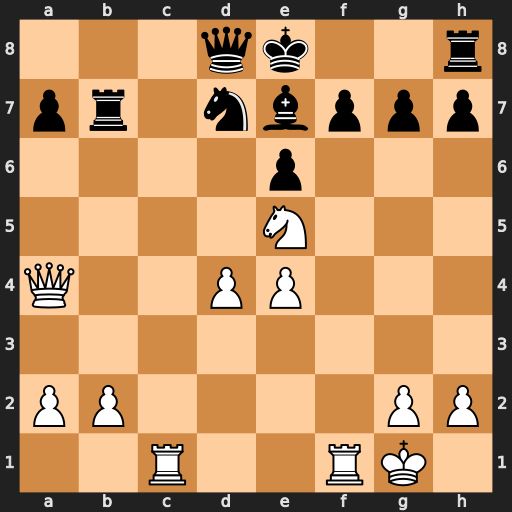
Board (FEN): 3qk2r/pr1nbppp/4p3/4N3/Q2PP3/8/PP4PP/2R2RK1
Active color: w
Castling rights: k
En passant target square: -
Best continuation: Nxf7 Qb8 Nxh8